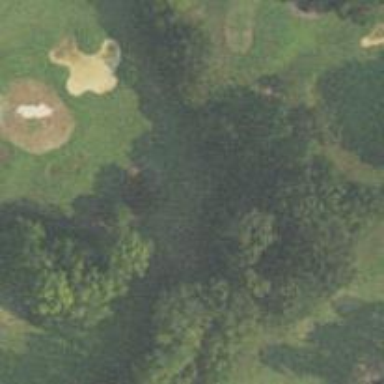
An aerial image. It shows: Path designated for golf carts.